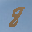
Label: 8